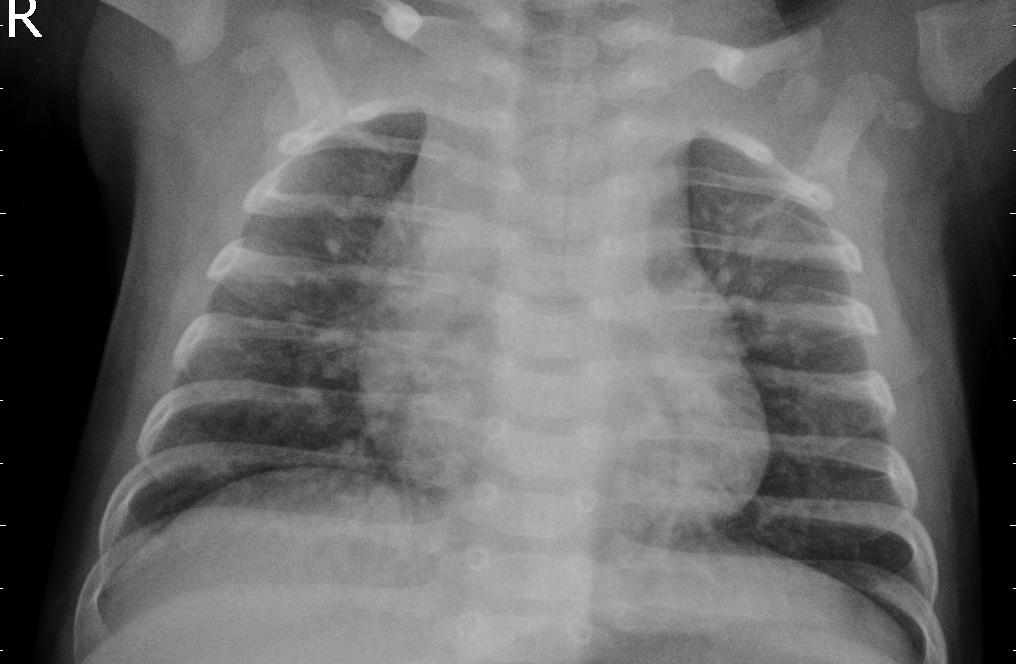
Diagnosis: PNEUMONIA